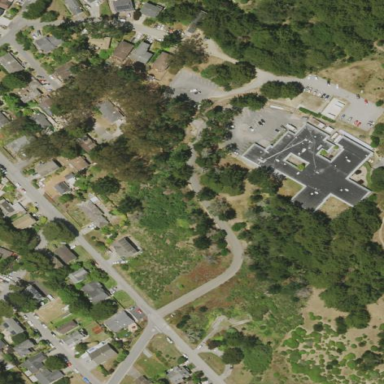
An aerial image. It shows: Healthcare facility identified as hospital.